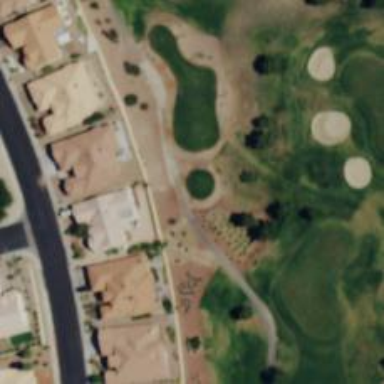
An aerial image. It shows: Golf tee.